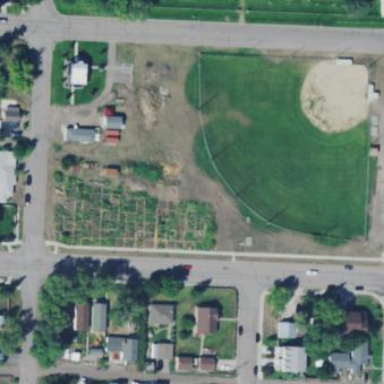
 leisure land intended for communal use."